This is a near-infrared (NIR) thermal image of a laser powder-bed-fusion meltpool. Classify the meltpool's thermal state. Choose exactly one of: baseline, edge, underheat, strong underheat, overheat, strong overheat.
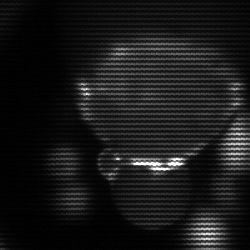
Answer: edge